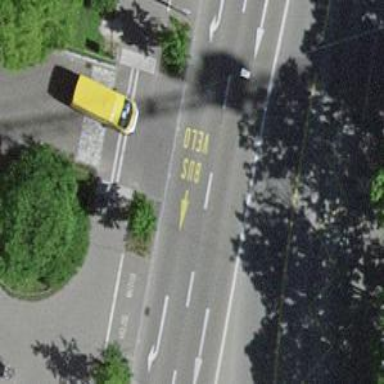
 there is cycleway that is shared with buses."